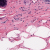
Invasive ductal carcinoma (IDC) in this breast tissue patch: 0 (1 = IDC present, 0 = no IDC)